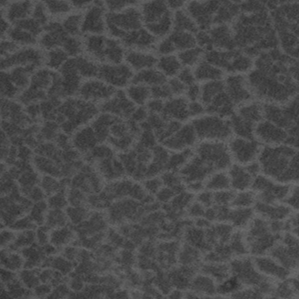
Label: frost